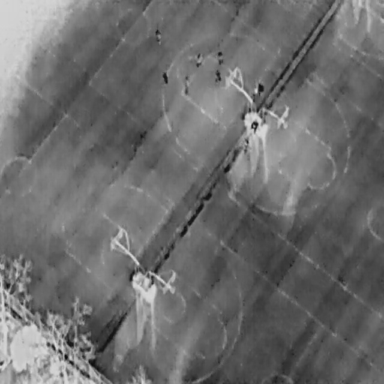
There are eight People in the infrared image.